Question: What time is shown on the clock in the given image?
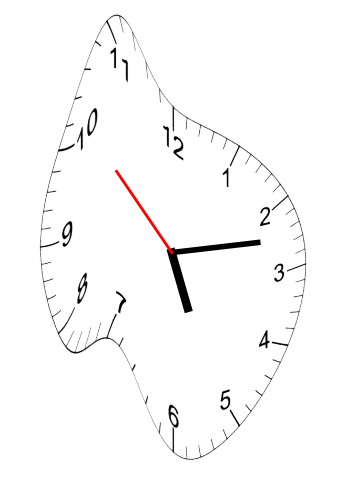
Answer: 05:12:52